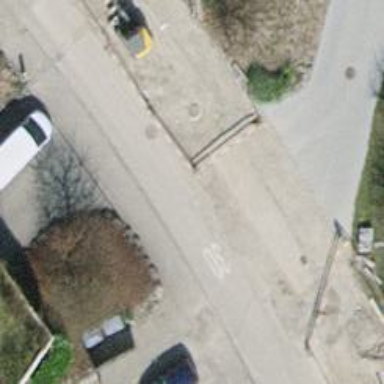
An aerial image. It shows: Residential road with sidewalks on both sides.